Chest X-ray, AP view. Patient: 54 years old, sex F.
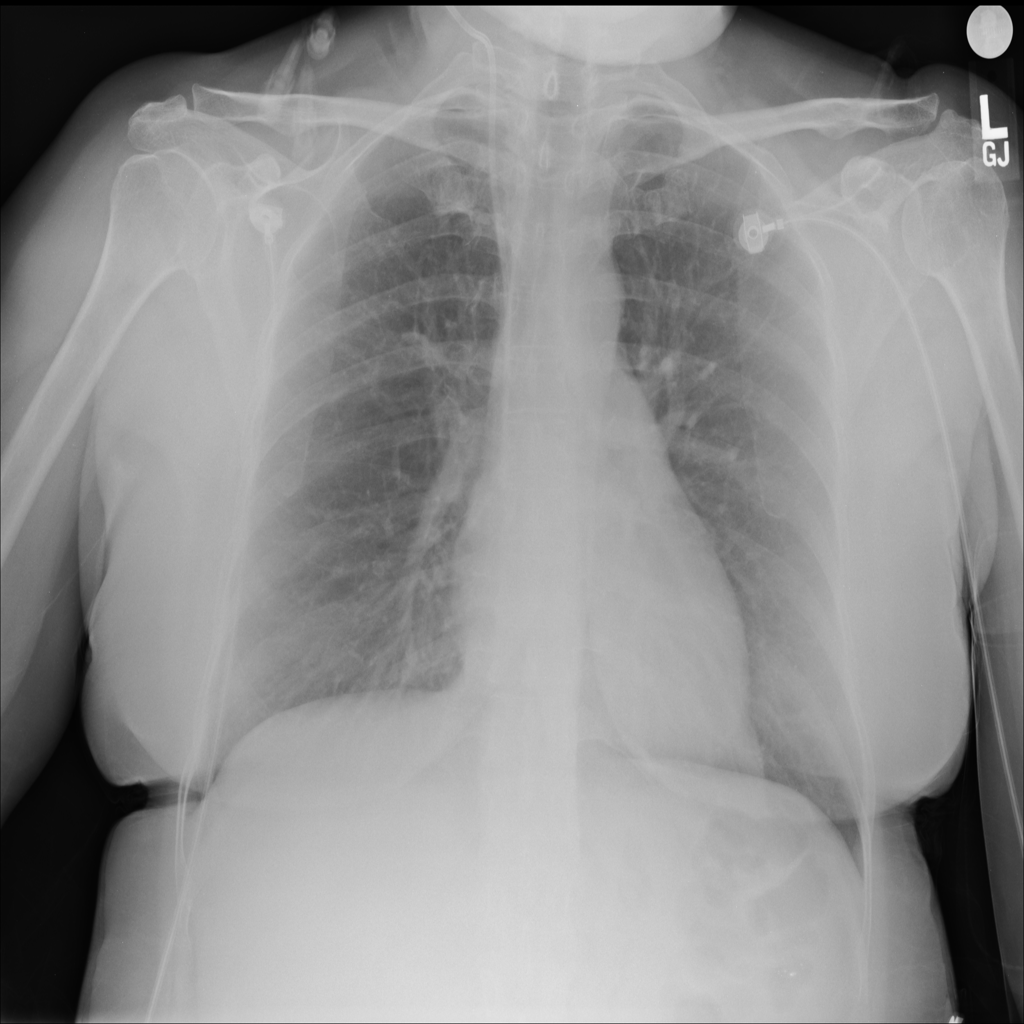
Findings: No Finding